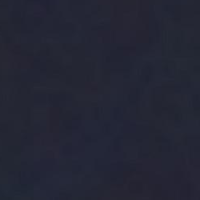
EUNIS habitat code: 14
Species observed at this site:
Lysimachia nemorum